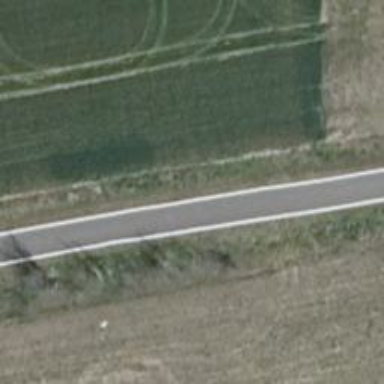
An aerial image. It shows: Passing place on the road.